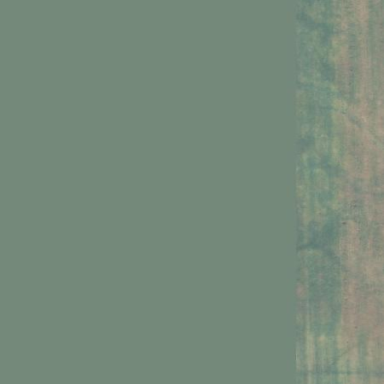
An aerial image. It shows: Farmland with corn crop.